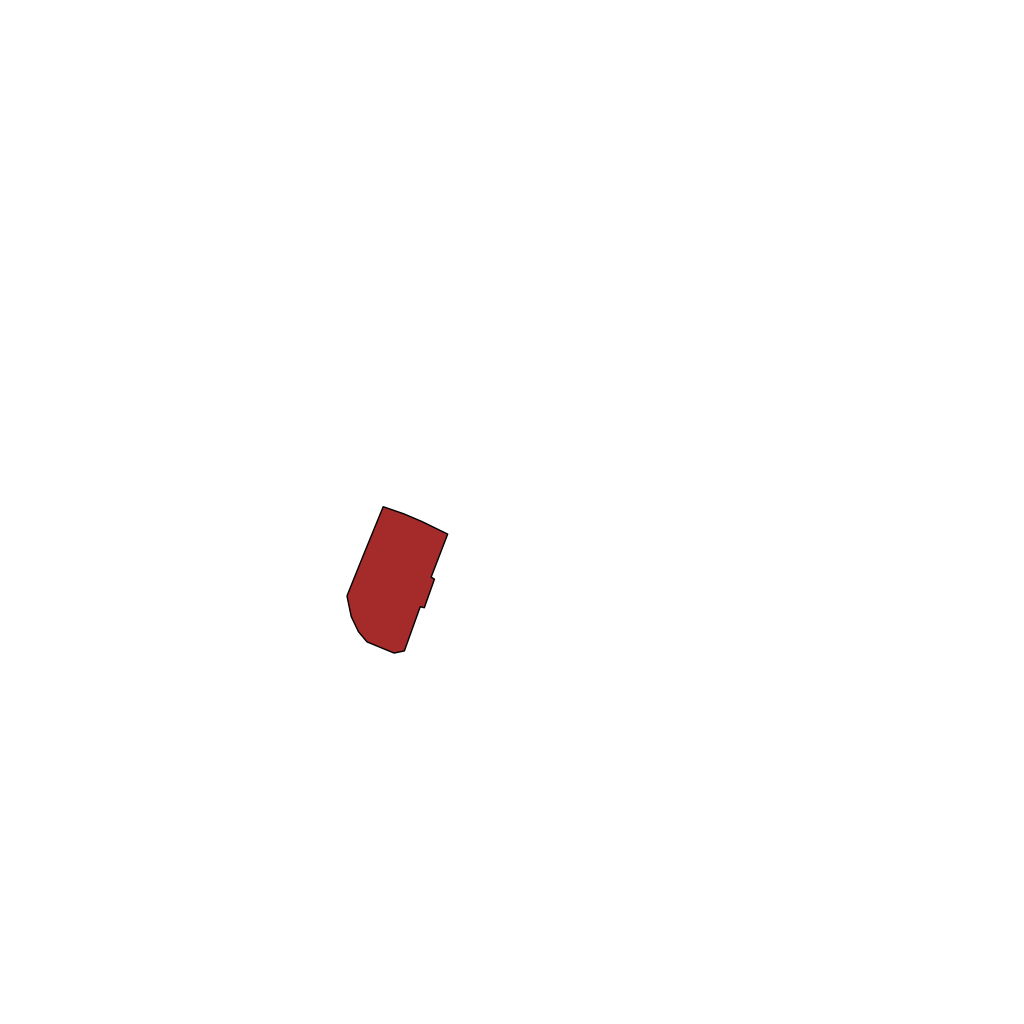
Tags: overhead vector_map, density_5, Facility, 1.0 km²